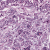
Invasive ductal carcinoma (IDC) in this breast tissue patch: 1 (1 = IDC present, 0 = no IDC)